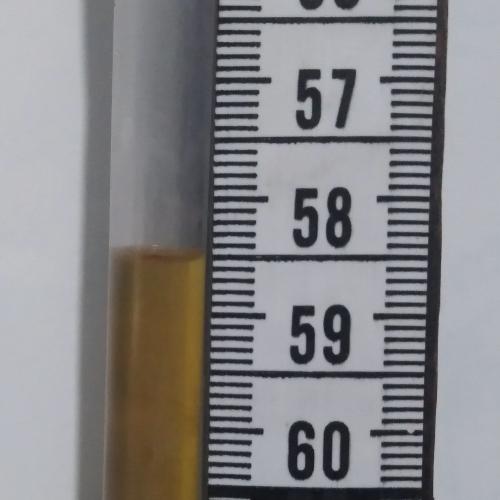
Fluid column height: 58.5 cm